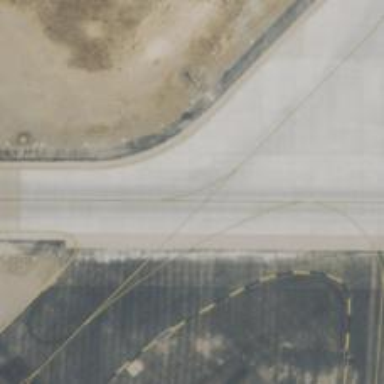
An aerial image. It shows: View of taxiway at the airport.